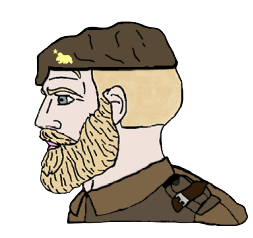
Label: 4_Yes_Chad